Field crop: maize
Growth stage: 2
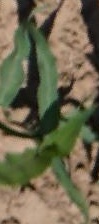
Species: maize